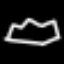
Label: octagon